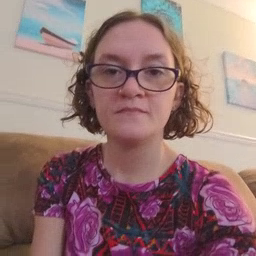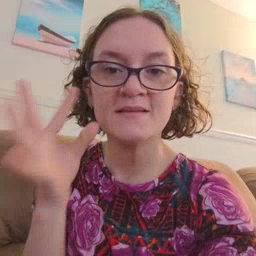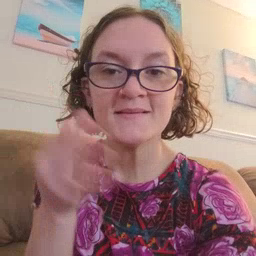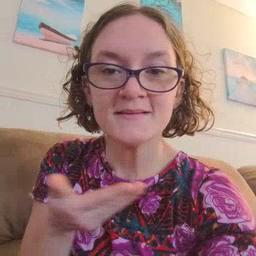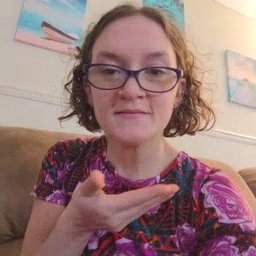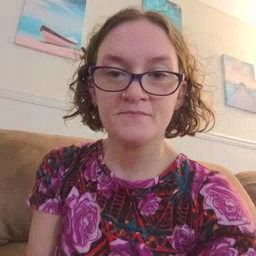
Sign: kitty